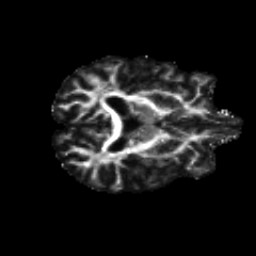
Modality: FA
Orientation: axial
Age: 27
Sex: male
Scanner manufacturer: siemens
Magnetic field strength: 3 T
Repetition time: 8.8 s
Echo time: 0.085 s